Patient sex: M
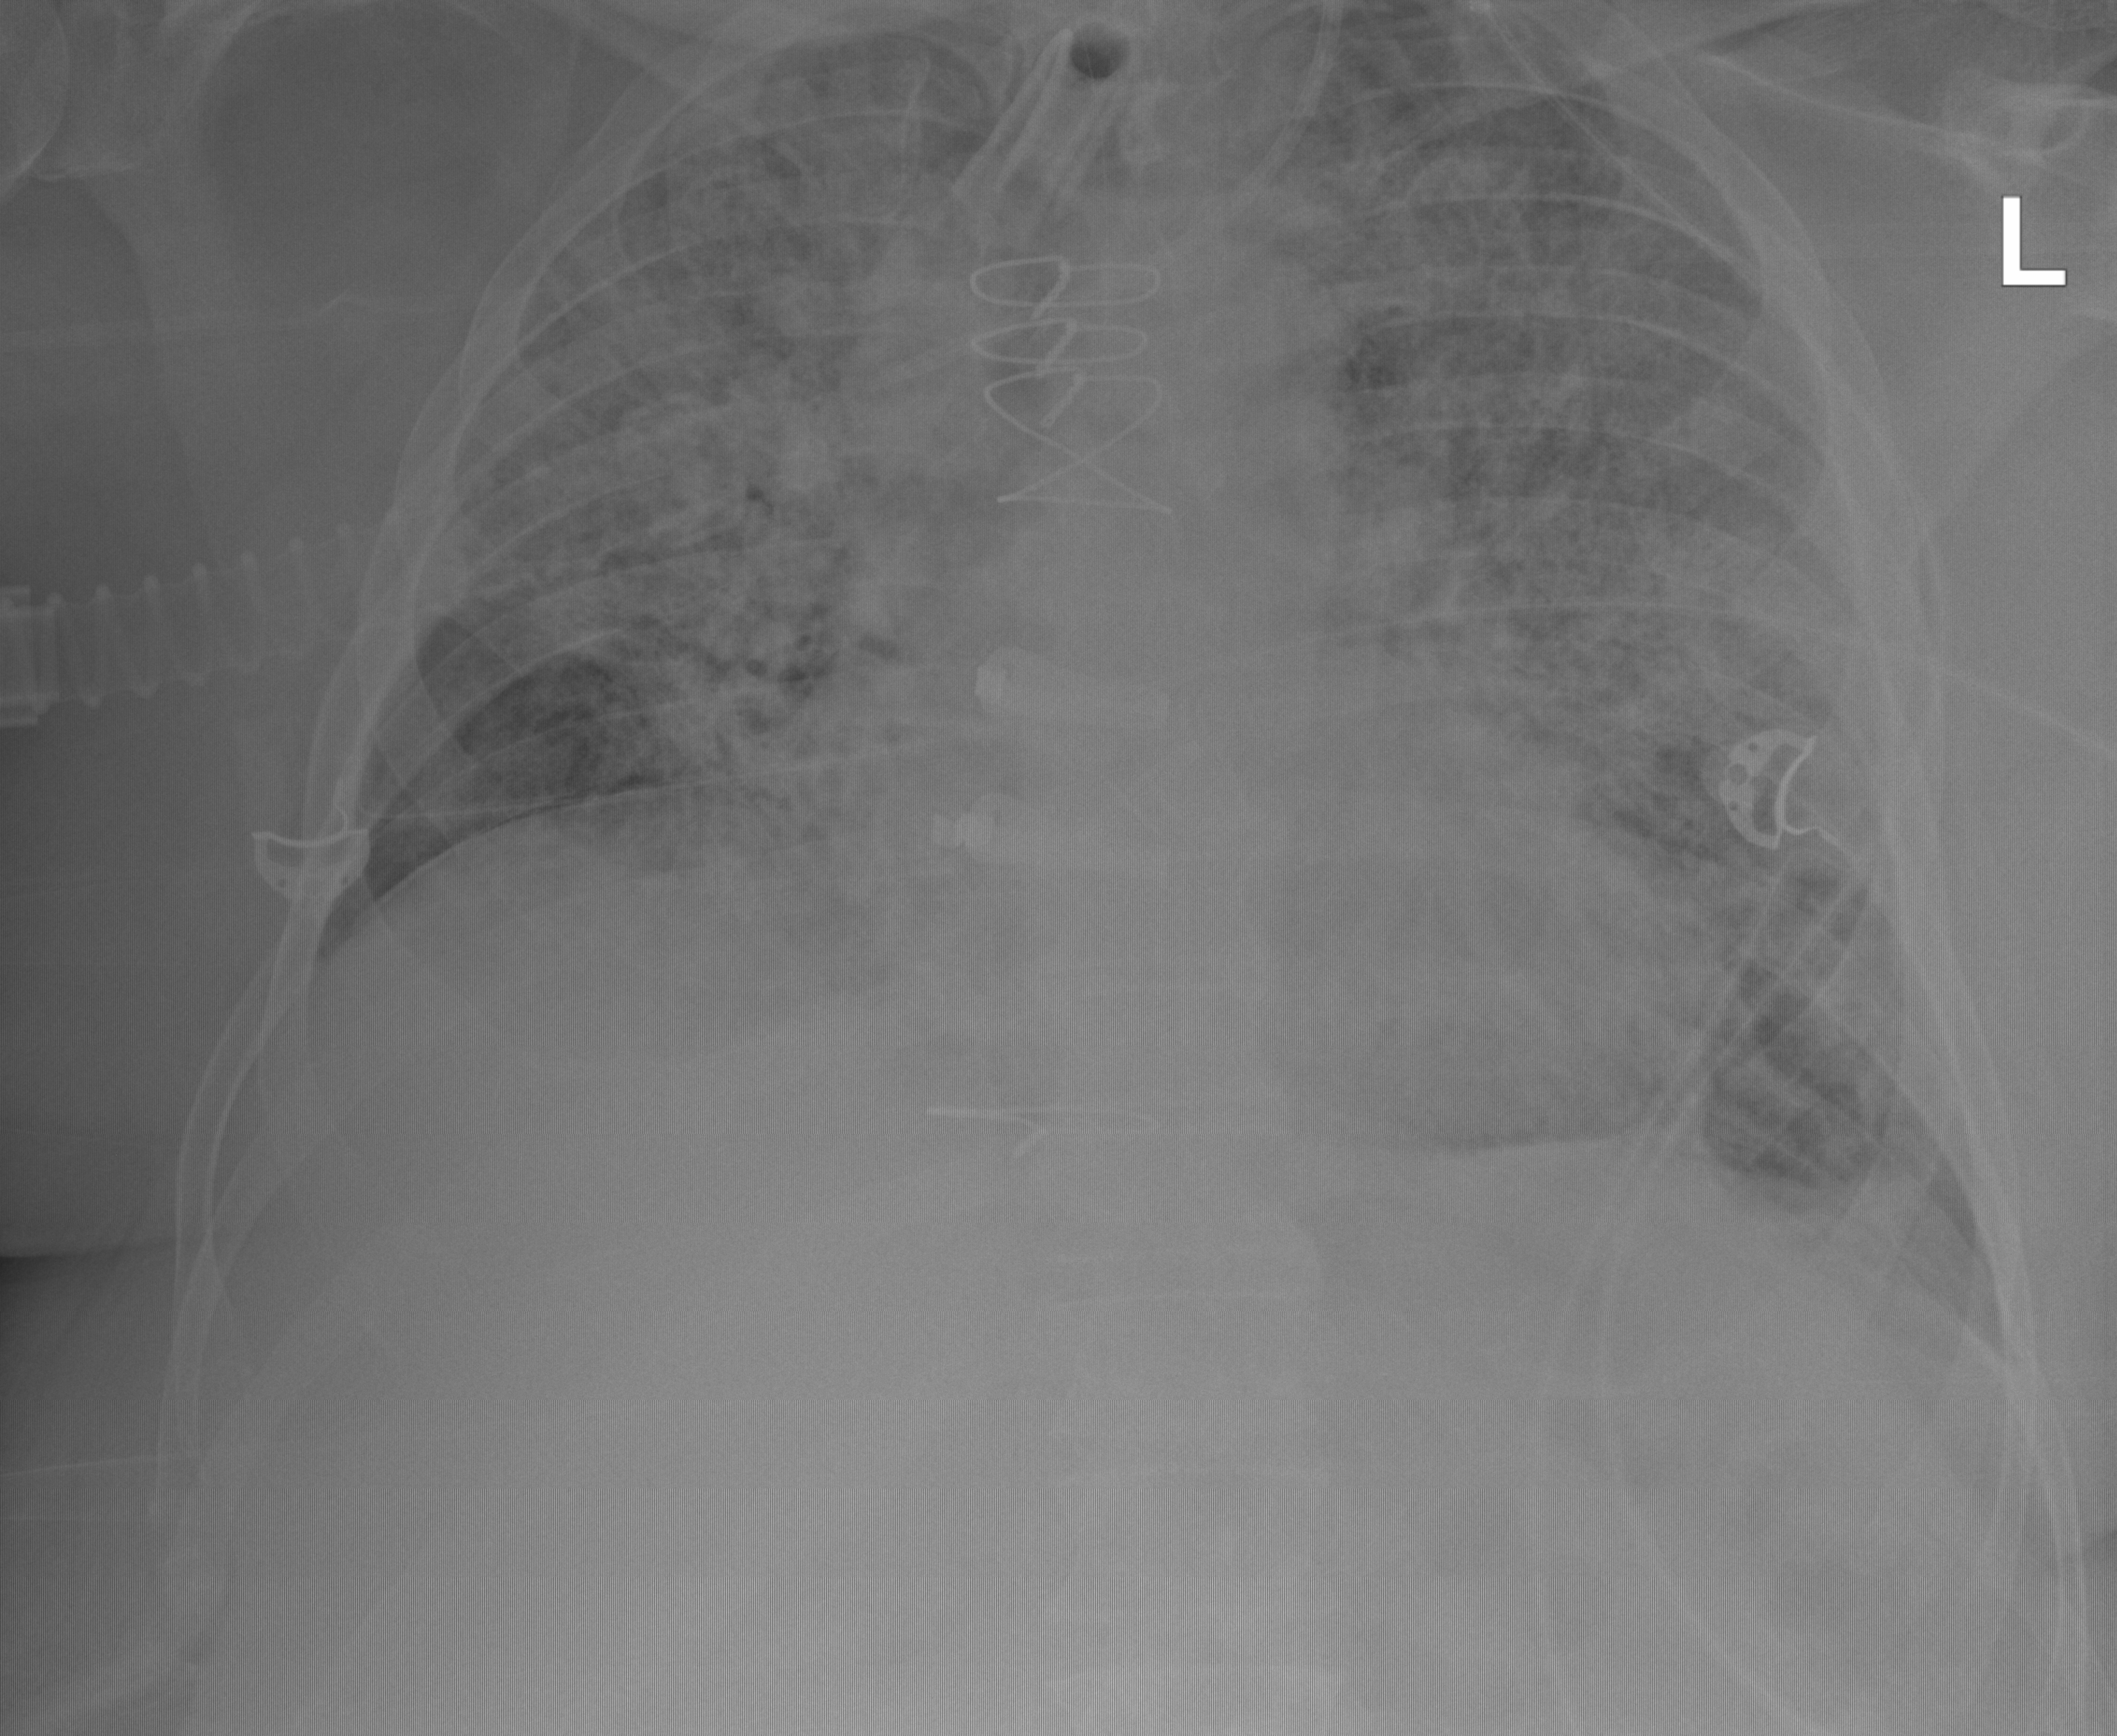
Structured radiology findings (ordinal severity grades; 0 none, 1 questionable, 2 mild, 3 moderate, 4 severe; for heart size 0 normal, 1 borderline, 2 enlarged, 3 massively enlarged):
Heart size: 2
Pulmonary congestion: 2
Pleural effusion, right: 0
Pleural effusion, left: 0
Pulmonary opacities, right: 3
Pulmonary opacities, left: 3
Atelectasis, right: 3
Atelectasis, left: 3